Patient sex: M
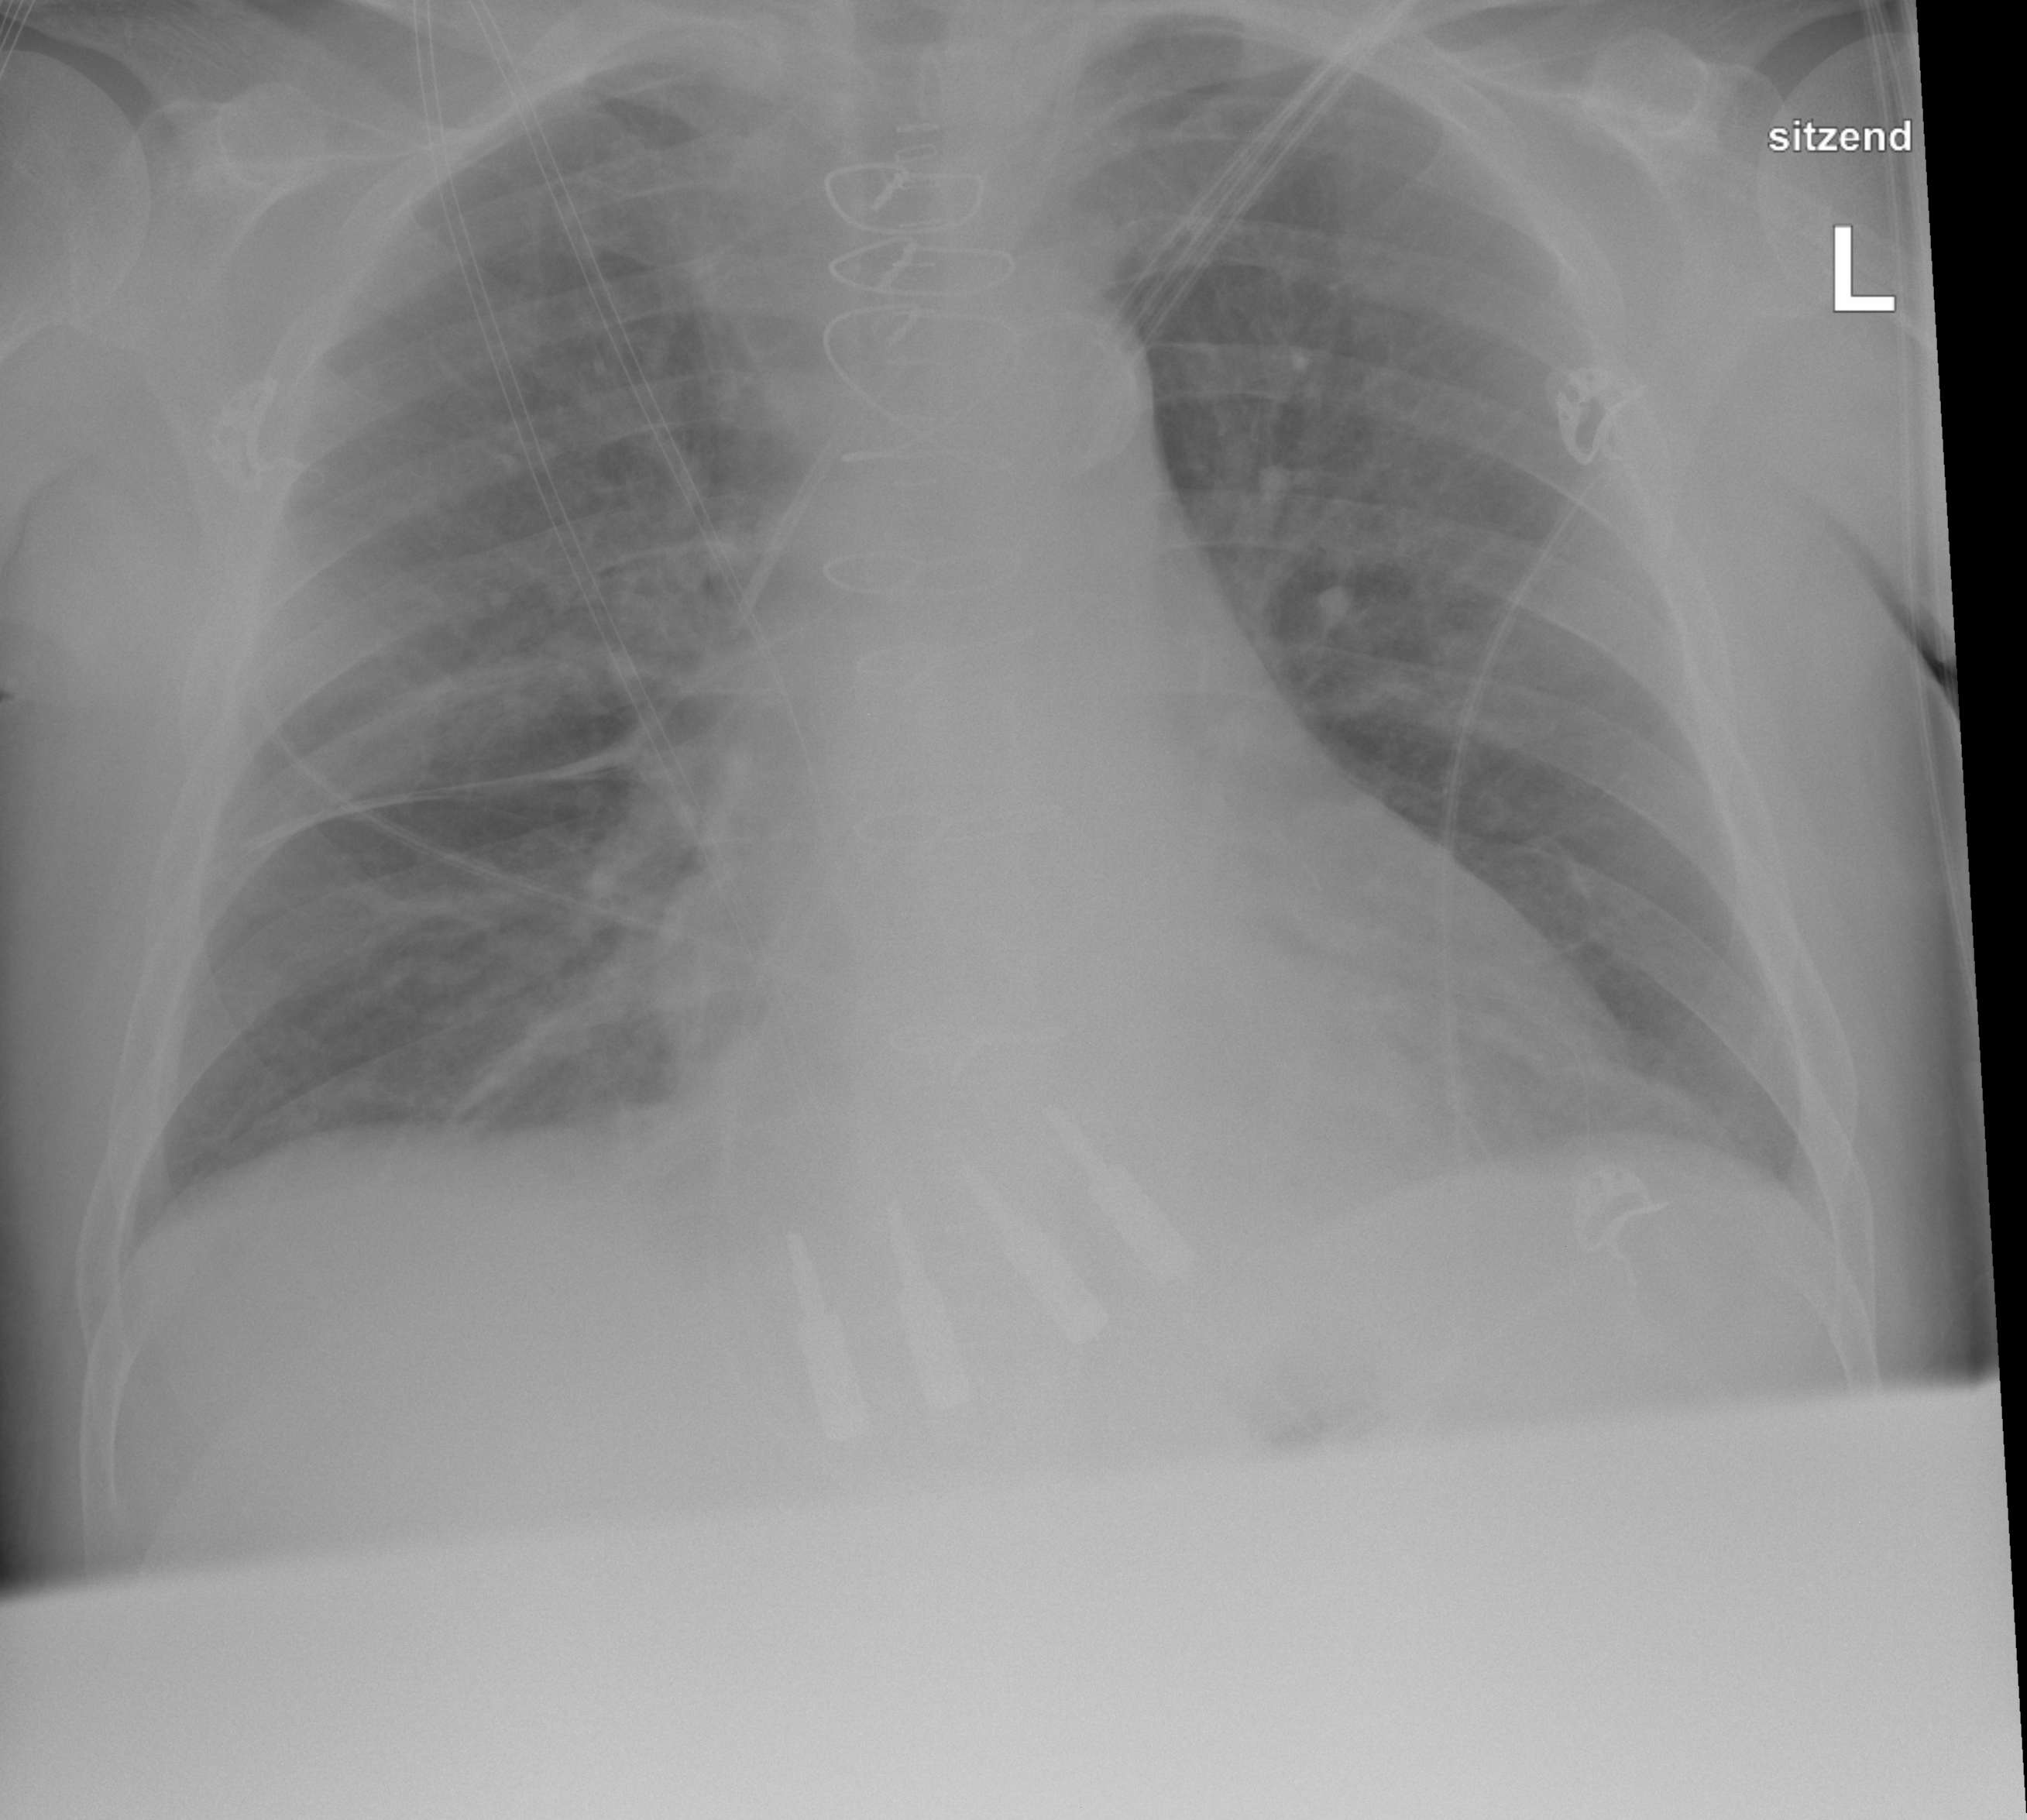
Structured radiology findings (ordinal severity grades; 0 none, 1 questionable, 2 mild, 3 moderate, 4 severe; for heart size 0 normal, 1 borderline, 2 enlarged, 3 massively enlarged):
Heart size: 2
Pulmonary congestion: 2
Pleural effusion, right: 0
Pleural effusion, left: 0
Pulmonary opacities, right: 0
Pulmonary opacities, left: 0
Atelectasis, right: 2
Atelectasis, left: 0